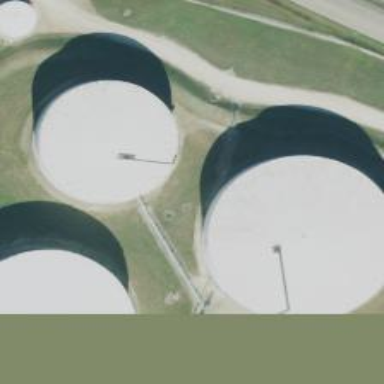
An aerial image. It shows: Building with storage tank.